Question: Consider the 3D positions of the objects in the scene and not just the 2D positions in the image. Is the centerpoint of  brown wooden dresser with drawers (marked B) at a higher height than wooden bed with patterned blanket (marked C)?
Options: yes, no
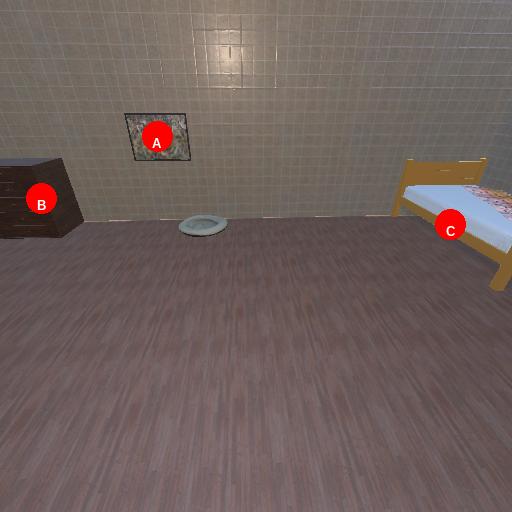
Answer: yes